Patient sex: M
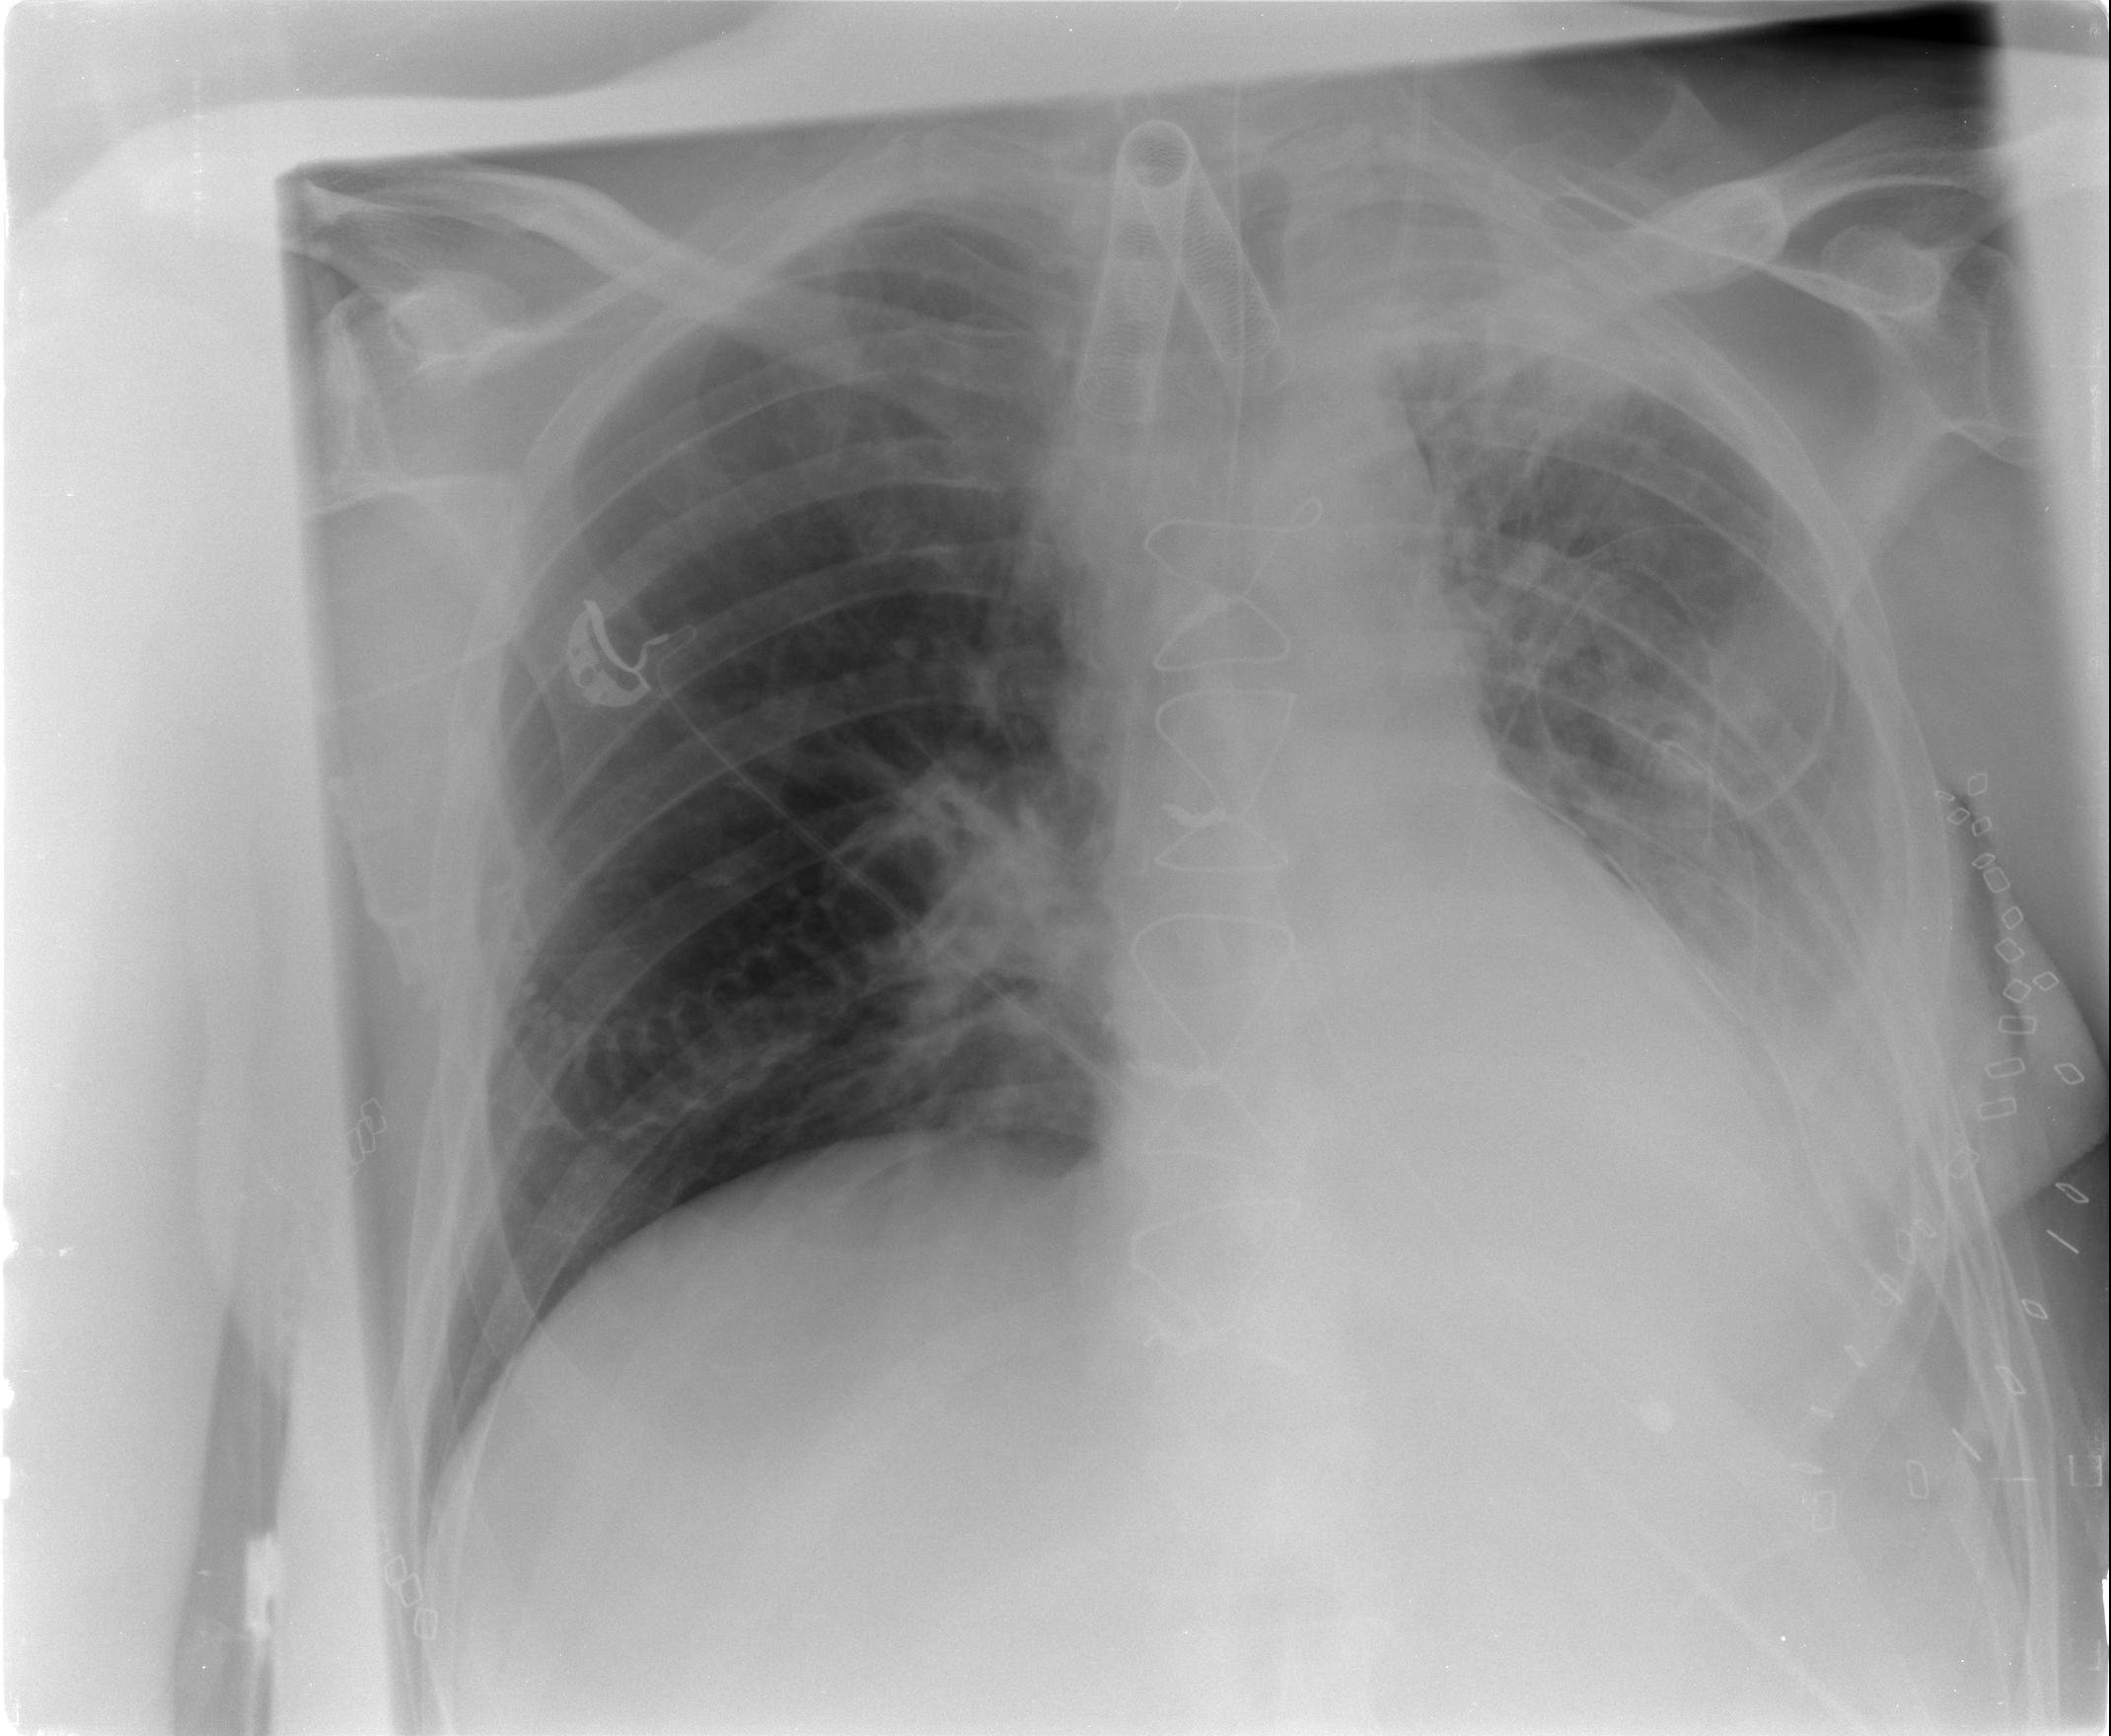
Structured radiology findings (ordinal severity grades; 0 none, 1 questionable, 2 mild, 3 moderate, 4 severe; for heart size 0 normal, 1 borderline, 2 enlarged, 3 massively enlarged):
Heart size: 0
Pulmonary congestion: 2
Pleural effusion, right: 0
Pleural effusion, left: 3
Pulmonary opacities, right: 0
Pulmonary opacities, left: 2
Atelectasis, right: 1
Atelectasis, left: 3